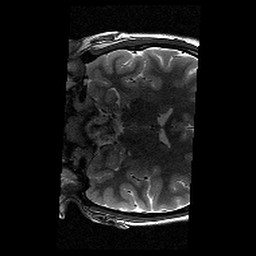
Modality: T2w
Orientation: coronal
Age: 12
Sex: female
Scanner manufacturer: siemens
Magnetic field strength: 3 T
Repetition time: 9.23 s
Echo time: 0.067 s